Question: I am currently working on a project where I need to determine the orientation of arrows. These arrows will be used as input for a robot to determine what direction it should travel in.
I am using a Beaglebone Black with Ubuntu and OpenCV 2.4.8. I've experimenting with SURF, ORB, SIFT, Moments, and BFMatcher. I haven't found a reliable way to determine the orientation of an arrow. This needs to be done in real time as we will be using frames from a video.
I was wondering if someone could offer a reliable solution to determine the orientation of an arrow?
Here is a sample image:

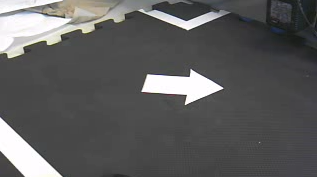
Answer: Here is some approach, I think it will works with the image you provided.
As your arrow image have the following angle for each corner as shown in the below image, you can always consider arrow tip as the corner which have angle close to 90 degree, as well as adjacent corner with angle close to 45 degree.
That is find out the arrow tip, calculate angle for adjacent line which making the arrow pointer, and add up the angle, which will be your arrow direction.

So try with
1. Find contour and approxPolyDP.
2. Find angle for each line as well as the corner(angle between adjacent line).
3. Search for the tip of arrow using above criteria for corner.
4. Now you got the arrow pointer and adjacent line(with angle), take the resultant of these two lines as your direction, that is just add up the angle.
Also see this <URL> might be helpful.